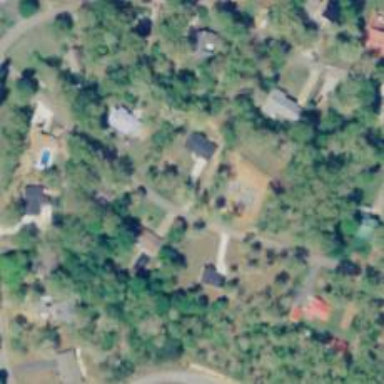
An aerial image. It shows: Driveway.